Field crop: tomato
Growth stage: 2
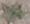
Species: solanum